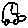
Label: car